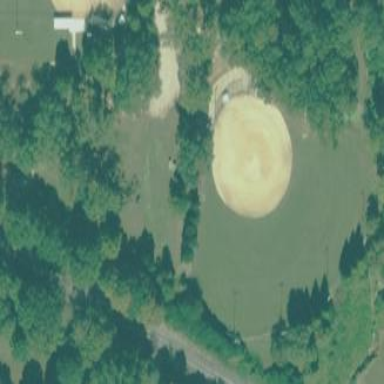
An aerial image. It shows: Baseball pitch for leisure land activities.